Field crop: tomato
Growth stage: 2
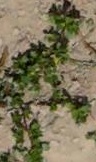
Species: portulaca